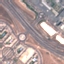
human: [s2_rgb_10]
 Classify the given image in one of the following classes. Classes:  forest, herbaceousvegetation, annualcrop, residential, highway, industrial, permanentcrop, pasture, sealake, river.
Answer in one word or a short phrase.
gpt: Highway